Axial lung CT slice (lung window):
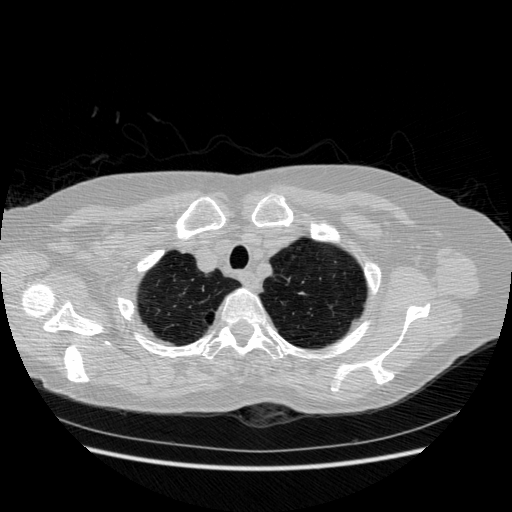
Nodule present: no